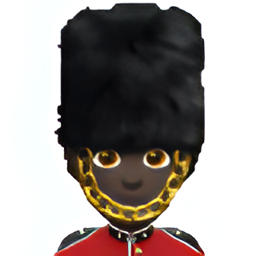
Name: guardsman
Emoji: 💂🏿
Group: People & Body
Sub-group: person-role